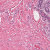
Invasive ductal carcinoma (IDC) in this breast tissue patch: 0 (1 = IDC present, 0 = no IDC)